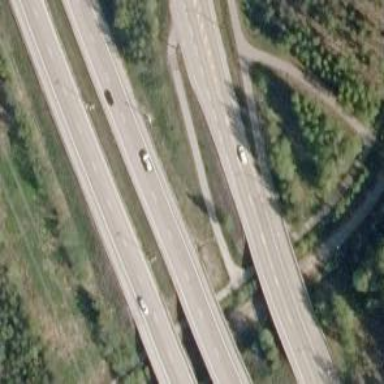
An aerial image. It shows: Asphalt bridge on motorway.